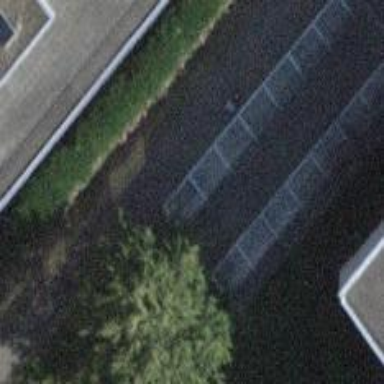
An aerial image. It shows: Bicycle parking facility.